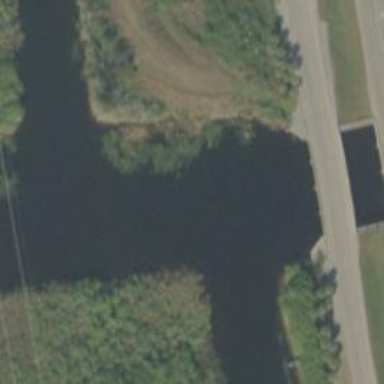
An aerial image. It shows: Canal.